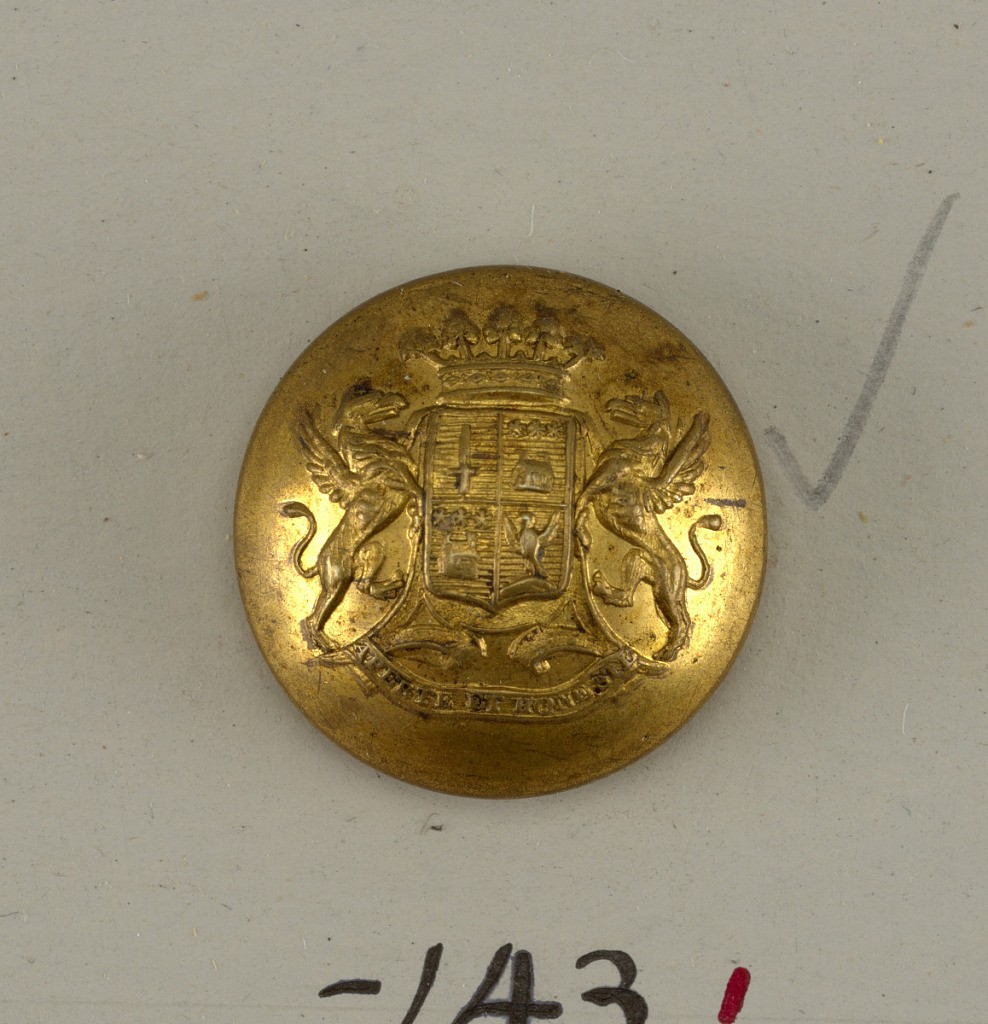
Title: Button
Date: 1801–50
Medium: Brass
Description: Circular, convex button with ornament showing shield with heraldic devices, griffin supporters, a crown above and below, ribbon with "Aperte et honeste". Brass back and shank. On reverse, "Superieur France".

On card E